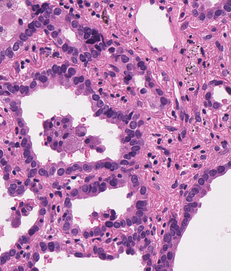
Tumor epithelial tissue: yes
Tumor-associated stroma tissue: yes
Normal tissue: no